Question: I am trying to add GoogleProtobuf (2.5.0) to my application. From what I have read, the best way is to use CocoaPods. So I went through a tutorial for getting started with CocoaPods. I got all the way to where I ran pod install in my project folder and it created the project workspace. I open the project workspace and try to clean/build and I receive the following error:

I'm a newb at this. Does this mean anything to anyone?
Let me see if I can copy the info in:
'''
Resolving target dependencies
Pods was rejected as an implicit dependency for 'libPods.a' because its architectures 'arm64' didn't contain all required architectures 'armv7'
Write auxiliary files
Ld /Users/pdl/Library/Developer/Xcode/DerivedData/Demo-ggwchkzudvcbibdmaknlspphbkbr/Build/Products/Debug-iphoneos/Demo.app/Demo normal armv7
cd "/Users/pdl/Development/Application-Demos/iPhone_Demos/Demo"
export IPHONEOS_DEPLOYMENT_TARGET=7.0
export PATH="/Applications/Xcode.app/Contents/Developer/Platforms/iPhoneOS.platform/Developer/usr/bin:/Applications/Xcode.app/Contents/Developer/usr/bin:/usr/bin:/bin:/usr/sbin:/sbin"
/Applications/Xcode.app/Contents/Developer/Toolchains/XcodeDefault.xctoolchain/usr/bin/clang -arch armv7 -isysroot /Applications/Xcode.app/Contents/Developer/Platforms/iPhoneOS.platform/Developer/SDKs/iPhoneOS7.1.sdk -L/Users/pdl/Library/Developer/Xcode/DerivedData/Demo-ggwchkzudvcbibdmaknlspphbkbr/Build/Products/Debug-iphoneos -L/Library/FlurryAnalytics/Flurry_iPhone_SDK_viPhone_4/Flurry-iOS-4.3.1/Flurry -F/Users/pdl/Library/Developer/Xcode/DerivedData/Demo-ggwchkzudvcbibdmaknlspphbkbr/Build/Products/Debug-iphoneos -F/Library/OpenCV -F/Users/pdl/Library/Developer/Xcode/DerivedData/QlmMobileDeviceSample-cuzqlikbteeedbeaonfqofugyyql/Build/Products/Release-iphoneos -F/Users/pdl/Library/Developer/Xcode/DerivedData/Dummy-iOS-gumpxuupcpajbvamflgypgfwjshp/Build/Products/Release-iphoneuniversal -filelist /Users/pdl/Library/Developer/Xcode/DerivedData/Demo-ggwchkzudvcbibdmaknlspphbkbr/Build/Intermediates/Demo.build/Debug-iphoneos/Demo.build/Objects-normal/armv7/Demo.LinkFileList -dead_strip -ObjC -lstdc++ -fobjc-arc -fobjc-link-runtime -miphoneos-version-min=7.0 -framework Dummy-iOS-1.1.0 -lFlurry_4.3.1 -framework QlmLicenseMobile -lc++ -framework opencv2 -framework AdSupport -lz -lxml2.2 -framework Security -framework SystemConfiguration -framework AssetsLibrary -framework CoreGraphics -framework UIKit -framework Foundation -lPods -Xlinker -dependency_info -Xlinker /Users/pdl/Library/Developer/Xcode/DerivedData/Demo-ggwchkzudvcbibdmaknlspphbkbr/Build/Intermediates/Demo.build/Debug-iphoneos/Demo.build/Objects-normal/armv7/Demo_dependency_info.dat -o /Users/pdl/Library/Developer/Xcode/DerivedData/Demo-ggwchkzudvcbibdmaknlspphbkbr/Build/Products/Debug-iphoneos/Demo.app/Demo
ld: library not found for -lPods
clang: error: linker command failed with exit code 1 (use -v to see invocation)
'''
My Podfile contains this:
'''
platform :ios, '7.0'
pod 'GoogleProtobuf', '~> 2.5.0'
'''
When I ran the install, this is the output:
'''
pdl-mbp:Demo pdl$ pod install
Analyzing dependencies
CocoaPods 0.32.1 is available.
Downloading dependencies
Installing GoogleProtobuf (2.5.0)
Generating Pods project
Integrating client project
[!] From now on use 'Demo.xcworkspace'.
[deprecated] I18n.enforce_available_locales will default to true in the future. If you really want to skip validation of your locale you can set I18n.enforce_available_locales = false to avoid this message.
[!] The target 'Demo [Debug]' overrides the 'OTHER_LDFLAGS' build setting defined in 'Pods/Pods.xcconfig'.
- Use the '$(inherited)' flag, or
- Remove the build settings from the target.
[!] The target 'Demo [Debug - Release]' overrides the 'OTHER_LDFLAGS' build setting defined in 'Pods/Pods.xcconfig'.
- Use the '$(inherited)' flag, or
- Remove the build settings from the target.
[!] The target 'Demo [Debug - Release - Ad Hoc Distribution]' overrides the 'OTHER_LDFLAGS' build setting defined in 'Pods/Pods.xcconfig'.
- Use the '$(inherited)' flag, or
- Remove the build settings from the target.
pdl-mbp:Demo pdl$
'''
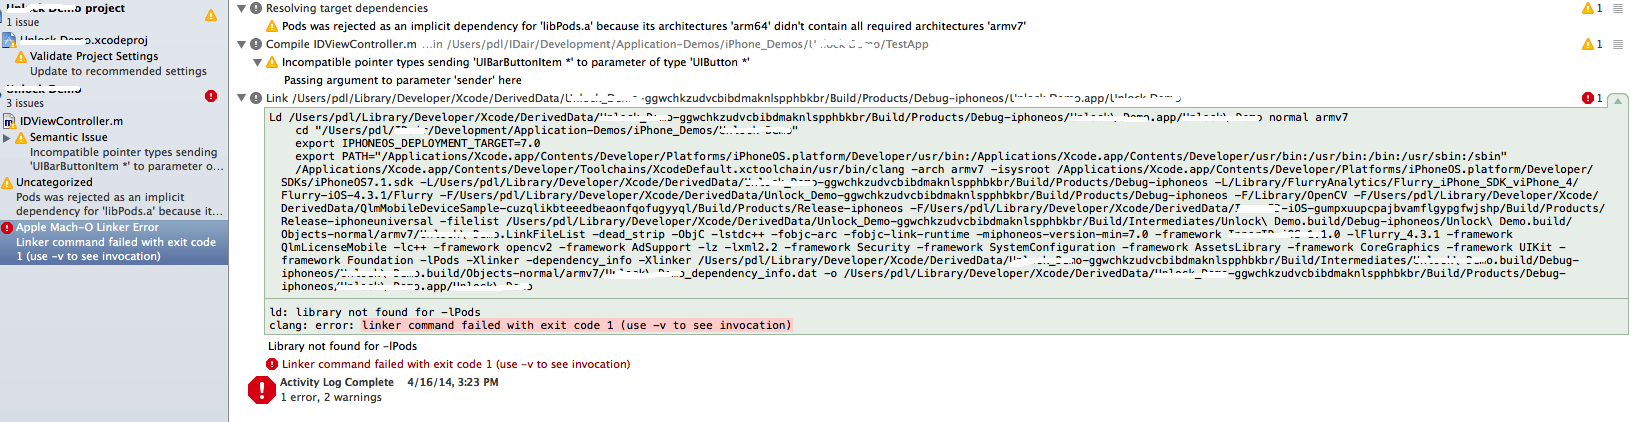
Answer: Okay, so I found s lot of information at the two links provided in my last two comments. Especially <URL> to the SO Question.
My issue ended up being that my Pods Valid Architectures had to be the same as the Valid Architectures are in my project.
I spent all day on this and the minute I posted the question, I found an answer that helped me figure out my problem.
I hope this helps somebody else! :-)